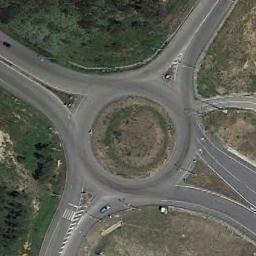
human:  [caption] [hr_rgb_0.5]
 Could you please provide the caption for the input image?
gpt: The roundabout in the lawn connects five roads .

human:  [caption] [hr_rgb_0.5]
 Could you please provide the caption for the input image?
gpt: The roundabout is on the grass next to trees .

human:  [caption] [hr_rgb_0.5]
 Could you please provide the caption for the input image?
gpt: There are several moving vehicles on the road at the roundabout, With some trees and a large lawn around the roundabout .

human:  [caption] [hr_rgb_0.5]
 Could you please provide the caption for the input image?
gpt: The roundabout is surrounded by grass .

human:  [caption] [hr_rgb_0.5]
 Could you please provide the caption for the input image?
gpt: There are some bare lawns around the roundabout .